Question:
So, at the moment I have a button which looks like the first image above. How do I reduce the padding around the text inside the button itself (To look more like the second image)?
Layout width and height is set as:
'''
android:layout_width="match_parent"
android:layout_height="wrap_content"
'''
The custom style shape has parameters"
'''
<shape xmlns:android="http://schemas.android.com/apk/res/android"
android:shape="rectangle" android:padding="10dp">
'''
With the rest just being color attributes and radii values.
Just to make it clear, I want the frame of the button to hug the "Login" text closer.
All help and feedback is greatly appreciated. Thanks.
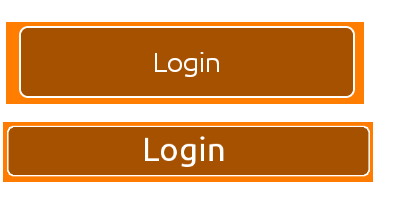
Answer: It took me forever to find this but the "padding" around the text in a button isn't really padding at all. The default Widget.Button style includes a 'minHeight' property. Changing 'minHeight' on the button will allow you to adjust padding as expected.
'''
<Button
android:id="@+id/header"
android:layout_width="fill_parent"
android:layout_height="wrap_content"
android:text="@string/test"
android:textColor="@color/black"
android:minHeight="40dip"/>
<style name="Widget.Holo.Button" parent="Widget.Button">
<item name="android:background">@android:drawable/btn_default_holo_dark</item>
<item name="android:textAppearance">?android:attr/textAppearanceMedium</item>
<item name="android:textColor">@android:color/primary_text_holo_dark</item>
<item name="android:minHeight">48dip</item>
<item name="android:minWidth">64dip</item>
</style>
'''